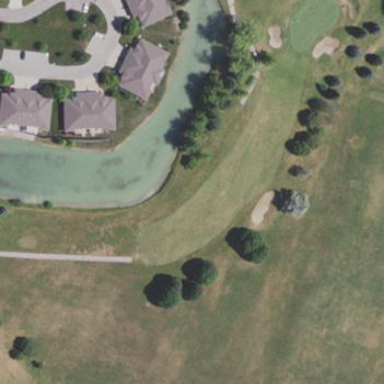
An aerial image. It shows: Golf fairway surrounded by grass.